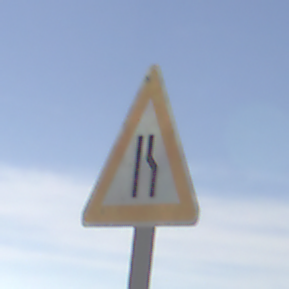
Verkehrszeichen: EinseitigVerengteFahrbahnRechts
Umgebung: Outdoor, RoadRail
Tageszeit: MorningAfternoon
Wetter: PartlyCloudy
Licht: Natural
Jahreszeit: NotSpecified
Kontrast: HighContrast